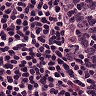
Metastatic tissue present: no